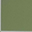
Piece: xx